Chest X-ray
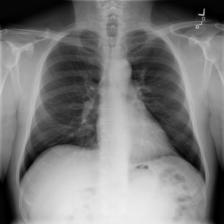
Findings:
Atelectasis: negative
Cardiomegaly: negative
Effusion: negative
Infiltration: negative
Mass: negative
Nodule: negative
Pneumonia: negative
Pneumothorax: negative
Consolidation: negative
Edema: negative
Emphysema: negative
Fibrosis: negative
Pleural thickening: negative
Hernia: negative